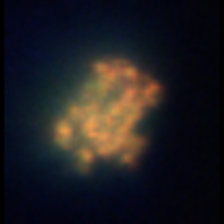
Taxon: Unknown_detritus
Group: Unknown